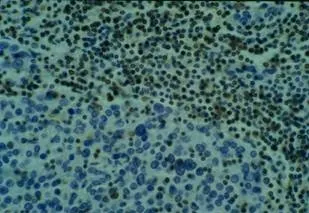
Vimentin and lymphoid markers immunohistochemistry negative.
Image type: pathology (immunostaining)